Question: I'm using Flash Builder 4 and am in the process of learning.
The short and simple explanation is, I want a tab navigator that has tabs that look like this:

I know I could do this using an image-based skin, but I figured (and could be wrong) that programmatically drawing the shape would be better in terms of scalability.
As long as I get the result I'm looking for, I guess I don't really care if it's mx or spark. I tried doing this:
'''
<mx:ButtonBar dataProvider="{vsTabNav}" firstButtonStyle="firstButtonStyle"/>
'''
'''
.firstButtonStyle { skinClass:ClassReference("assets.skins.ButtonBarFirstButtonSkin"); }
'''
'''
package assets.skins
{
import flash.display.Graphics;
import mx.skins.halo.ButtonBarButtonSkin;
import mx.graphics.RectangularDropShadow;
public class ButtonBarFirstButtonSkin extends ButtonBarButtonSkin
{
private var dropShadow:RectangularDropShadow;
public function ButtonBarFirstButtonSkin()
{
super();
}
override protected function updateDisplayList(unscaledWidth:Number, unscaledHeight:Number):void
{
super.updateDisplayList(unscaledWidth, unscaledHeight);
var cornerRadius:Number = getStyle("cornerRadius");
var backgroundColor:int = getStyle("backgroundColor");
var backgroundAlpha:Number = getStyle("backgroundAlpha");
graphics.clear();
cornerRadius = 10;
backgroundColor = 0xFF0000;
backgroundAlpha = 1;
// Background
drawRoundRect(0, 0, unscaledWidth, unscaledHeight, {tl:1, tr:cornerRadius, bl:1, br:1}, backgroundColor, backgroundAlpha);
// Shadow
if (!dropShadow)
dropShadow = new RectangularDropShadow();
dropShadow.distance = 8;
dropShadow.angle = 45;
dropShadow.color = 0;
dropShadow.alpha = 0.4;
dropShadow.tlRadius = 1;
dropShadow.trRadius = cornerRadius;
dropShadow.blRadius = 1;
dropShadow.brRadius = 1;
dropShadow.drawShadow(graphics, 0, 0, unscaledWidth, unscaledHeight);
}
}
}
'''
This should mean that the first button will be red and will have a very round top-right corner. Instead, I just get the default button. Not sure what I'm doing wrong there, but if that's not the best solution, I would love some help. Thanks!
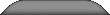
Answer: First, have a look at <URL>
Then, you should realize, you'll be better off creating first skins for your ButtonBarButtons and make sure your button bar uses them for its buttons.
Also, you can create the shapes with the Path class. Following is an example that creates similar shapes to yours:
'''
<?xml version="1.0" encoding="utf-8"?>
<s:Application xmlns:fx="http://ns.adobe.com/mxml/2009"
xmlns:s="library://ns.adobe.com/flex/spark"
xmlns:mx="library://ns.adobe.com/flex/mx" minWidth="955" minHeight="600">
<s:Path x="10" y="10"
data="M 0 2 V 18 H 200 Q 190 3 170 0 H 2 L 0 2 Z"
width="200" height="20" >
<s:fill>
<s:LinearGradient rotation="90">
<s:GradientEntry color="0xFFFFFF" />
<s:GradientEntry color="0xFDFDFD" ratio="0.6" />
<s:GradientEntry color="0x8A8A8A" ratio="1" />
</s:LinearGradient>
</s:fill>
<s:stroke>
<s:SolidColorStroke color="0x000000" />
</s:stroke>
</s:Path>
<s:Path x="215" y="10"
data="M 30 0 Q 10 0 0 20 H 200 Q 190 3 170 0 H 30 Z"
width="200" height="20" >
<s:fill>
<s:LinearGradient rotation="90">
<s:GradientEntry color="0x8f8f8f" />
<s:GradientEntry color="0x878787" ratio="0.6" />
<s:GradientEntry color="0x5d5d5d" ratio="1" />
</s:LinearGradient>
</s:fill>
<s:stroke>
<s:SolidColorStroke color="0x000000" />
</s:stroke>
</s:Path>
</s:Application>
'''
If you want scaling, you can put the Path element into a Graphic element, and setup its scaleGrid properties:
'''
<s:Graphic scaleGridTop="1" scaleGridBottom="19" scaleGridLeft="10" scaleGridRight="170"
width="150" height="15"
x="10" y="10"
>
<s:Path
data="M 0 2 V 18 H 200 Q 190 3 170 0 H 2 L 0 2 Z"
width="200" height="20" >
<s:fill>
<s:LinearGradient rotation="90">
<s:GradientEntry color="0xFFFFFF" />
<s:GradientEntry color="0xFDFDFD" ratio="0.6" />
<s:GradientEntry color="0x8A8A8A" ratio="1" />
</s:LinearGradient>
</s:fill>
<s:stroke>
<s:SolidColorStroke color="0x000000" />
</s:stroke>
</s:Path>
</s:Graphic>
'''